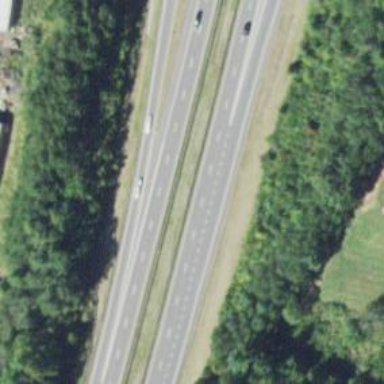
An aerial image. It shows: Asphalt motorway.